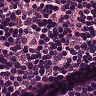
Metastatic tissue present: no